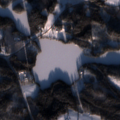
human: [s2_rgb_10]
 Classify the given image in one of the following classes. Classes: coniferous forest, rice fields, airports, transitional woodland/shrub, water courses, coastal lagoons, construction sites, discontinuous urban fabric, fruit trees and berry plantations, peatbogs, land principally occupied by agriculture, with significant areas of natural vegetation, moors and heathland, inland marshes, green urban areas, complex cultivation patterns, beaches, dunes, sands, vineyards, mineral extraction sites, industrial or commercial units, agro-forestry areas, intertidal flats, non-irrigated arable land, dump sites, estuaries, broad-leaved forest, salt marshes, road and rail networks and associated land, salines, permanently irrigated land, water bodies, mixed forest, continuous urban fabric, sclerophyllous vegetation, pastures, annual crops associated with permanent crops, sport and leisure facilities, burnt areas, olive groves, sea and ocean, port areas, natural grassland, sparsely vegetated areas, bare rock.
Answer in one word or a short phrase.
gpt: land principally occupied by agriculture, with significant areas of natural vegetation, coniferous forest, mixed forest, water bodies